Interaction volume radius: 10 \u00c5
Interaction volume height: 30 \u00c5
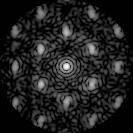
Disorder parameter: 0.434